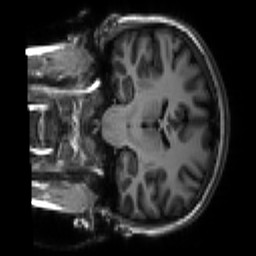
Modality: T1w
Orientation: coronal
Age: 18
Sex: female
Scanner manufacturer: siemens
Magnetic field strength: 3 T
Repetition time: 2.3 s
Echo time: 0.00267 s